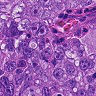
Metastatic tissue present: yes